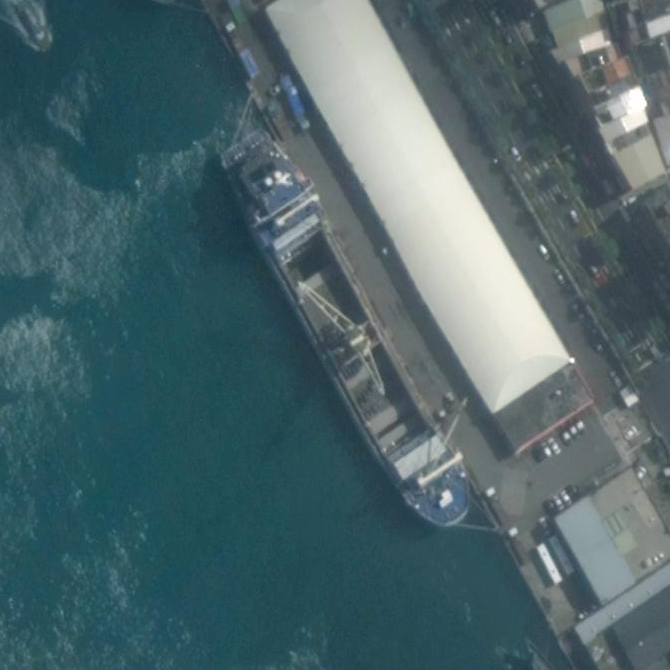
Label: Cargo_ship